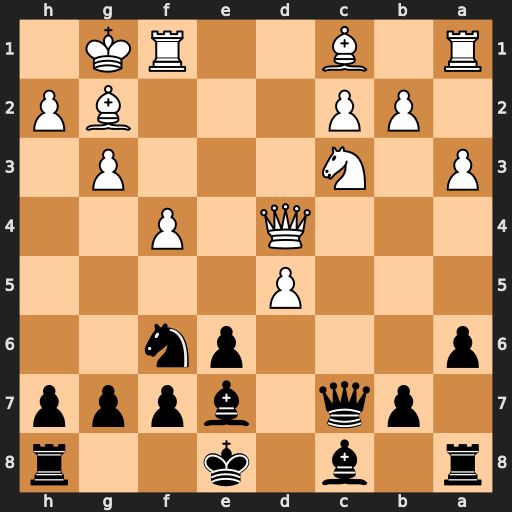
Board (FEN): r1b1k2r/1pq1bppp/p3pn2/3P4/3Q1P2/P1N3P1/1PP3BP/R1B2RK1
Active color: b
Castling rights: kq
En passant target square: -
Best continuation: Bc5 Be3 Bxd4